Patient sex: M
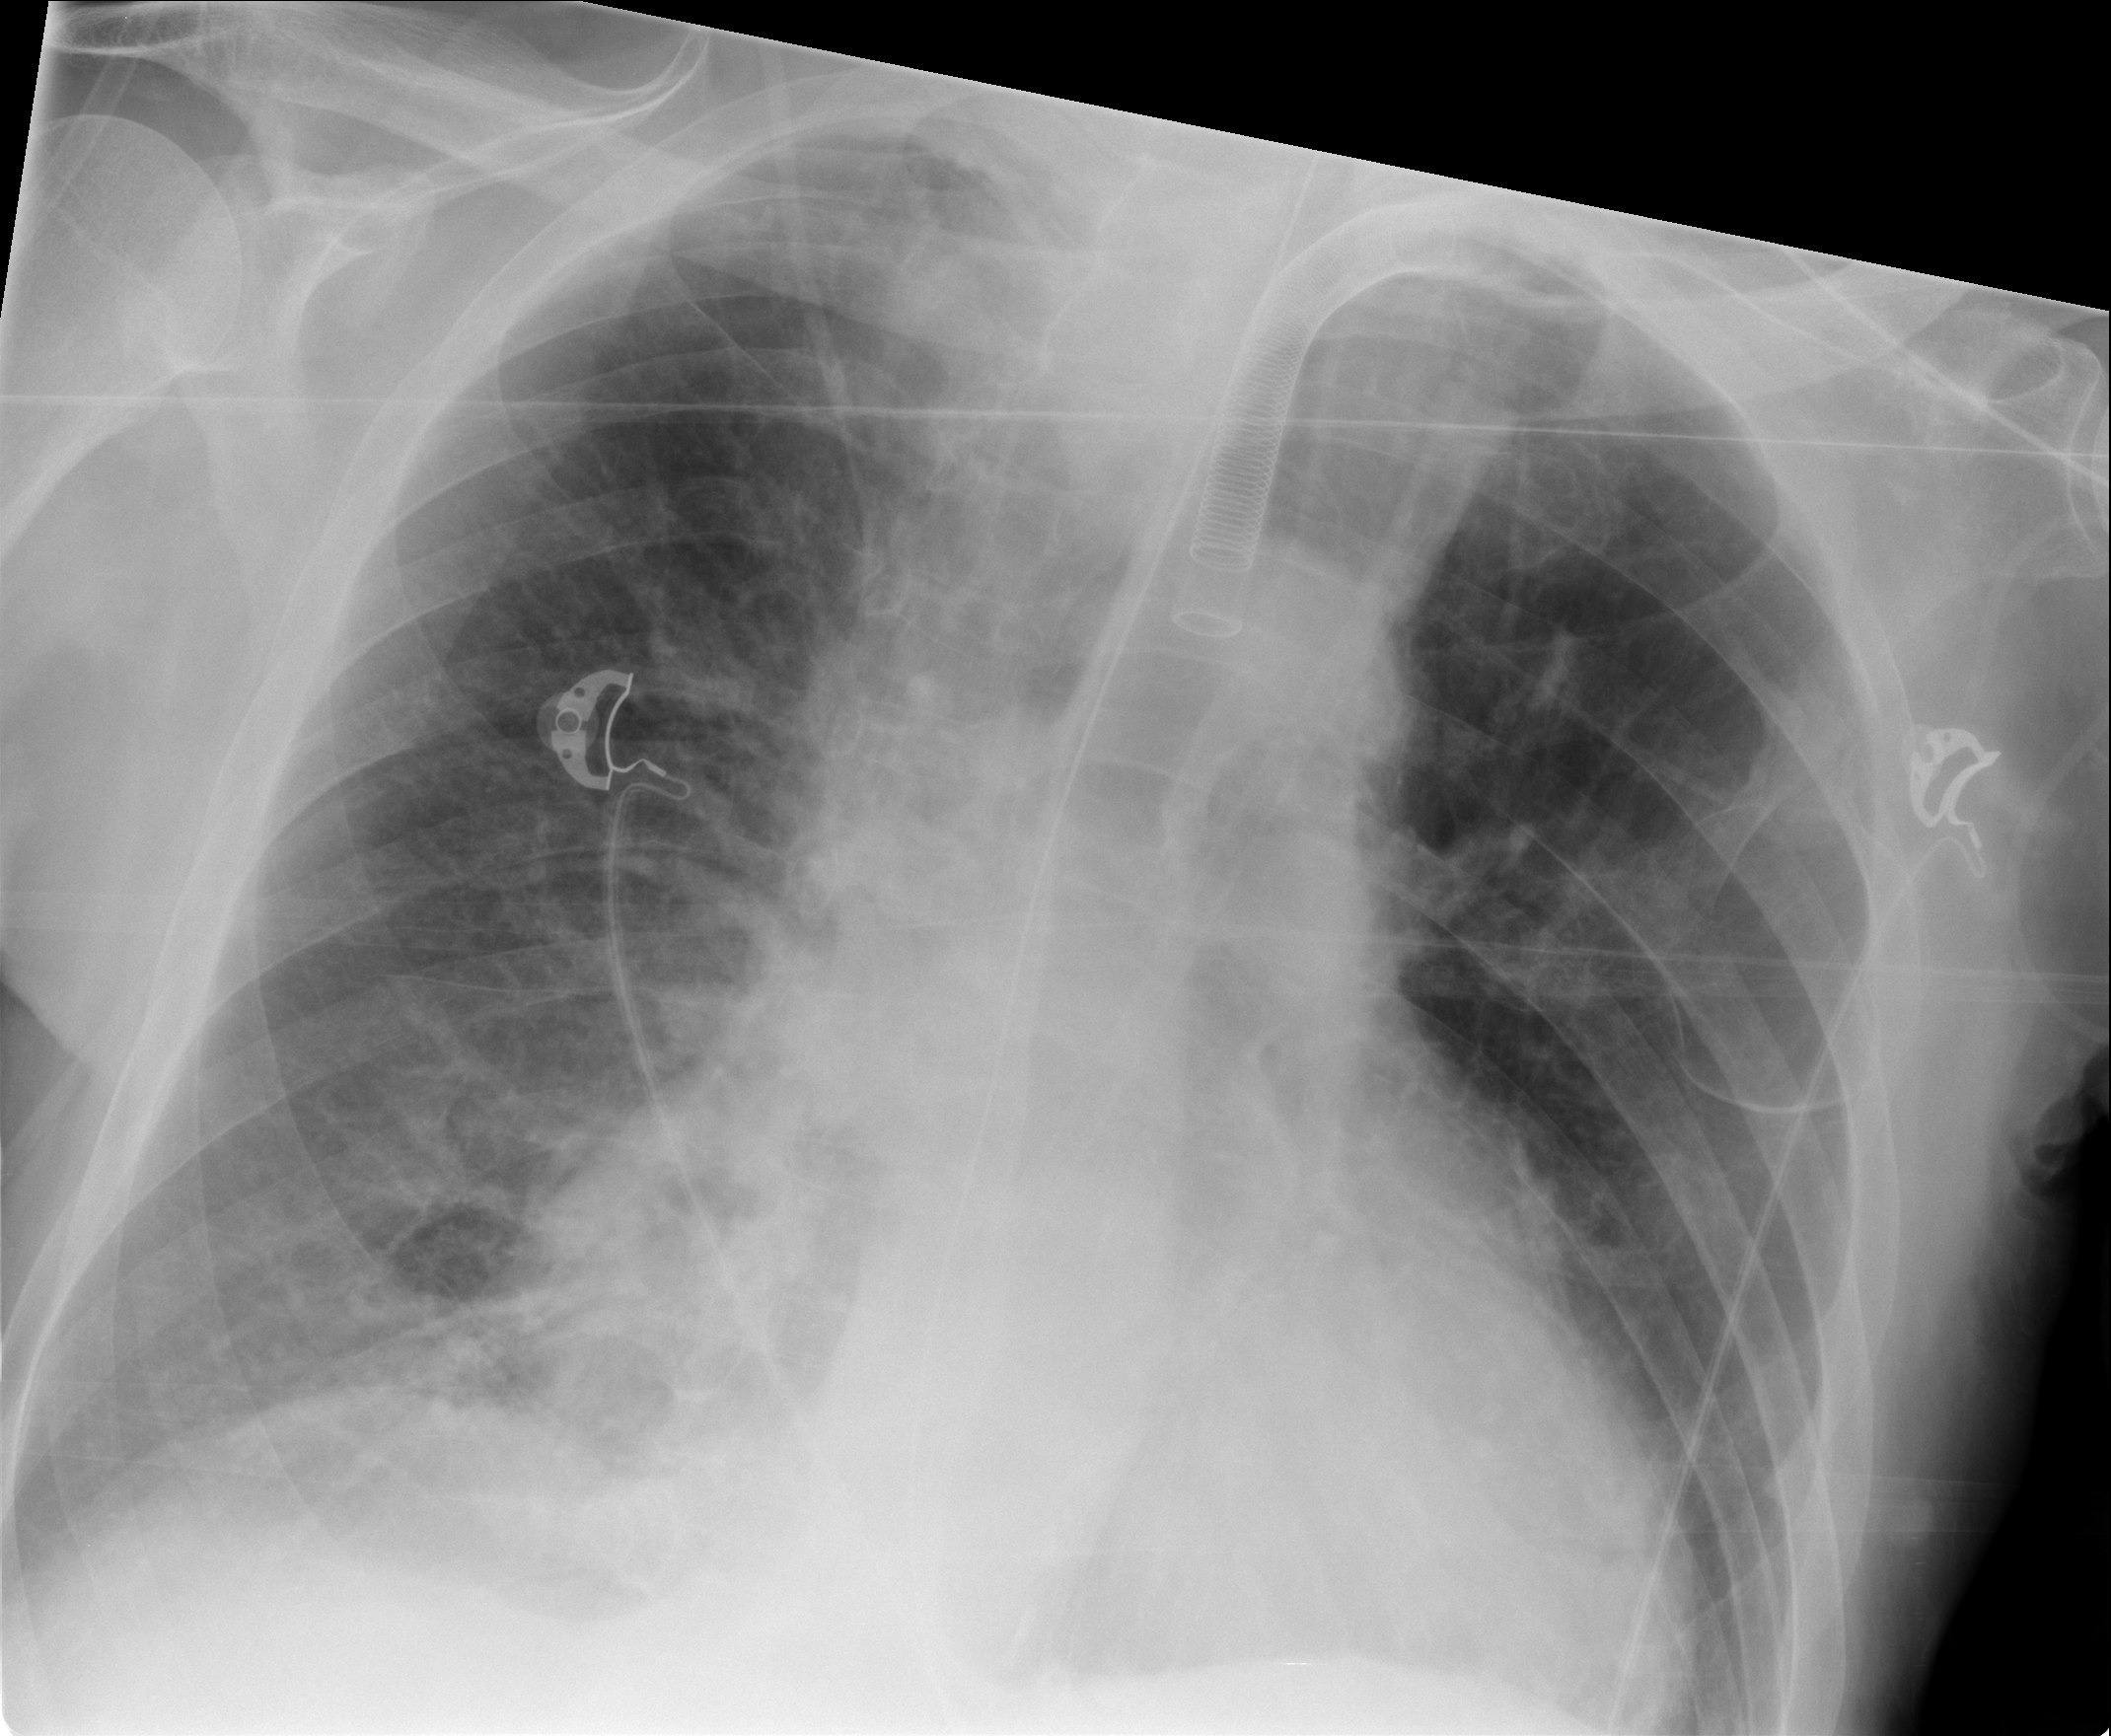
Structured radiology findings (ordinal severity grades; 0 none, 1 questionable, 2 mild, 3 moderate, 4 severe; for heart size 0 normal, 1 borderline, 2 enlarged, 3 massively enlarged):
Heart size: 2
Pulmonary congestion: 3
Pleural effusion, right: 2
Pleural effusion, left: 0
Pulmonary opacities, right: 2
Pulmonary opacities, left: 0
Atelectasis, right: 0
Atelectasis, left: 0